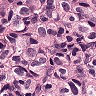
Metastatic tissue present: yes